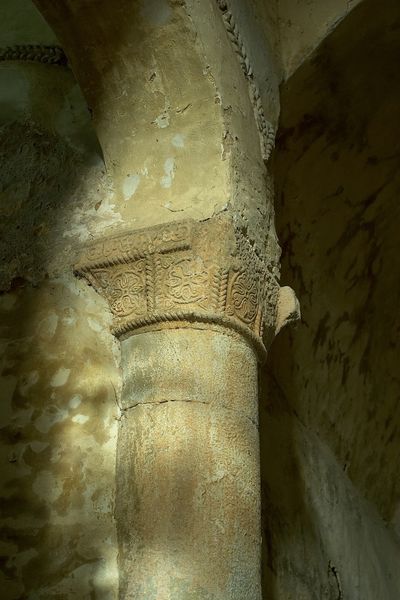
Titel: San Miguel de Lillo, Umgebung Oviedo
Standort: Oviedo, San Miguel de Lillo (EU - E)
Schlagwörter: dunkel, felsen, schatten, blume, licht, pfeiler, schwarz, säule, ornament, alt, wand, band, stein, kirche, rund, skulptur, relief, bogen, ähre, mauer, rundbogen, detail, floral, ornamente, verzierung, foto, stütze, gewölbe, eckig, kloster, kapitell, portal, maserung, sandstein, farbfoto, ionisch, romanik, korinth, gips, fotographie, halbsäule, kellergewölbe, würfelkapitell, dreiviertelsäule, säulenkopf, verzieherung, korinthersäule